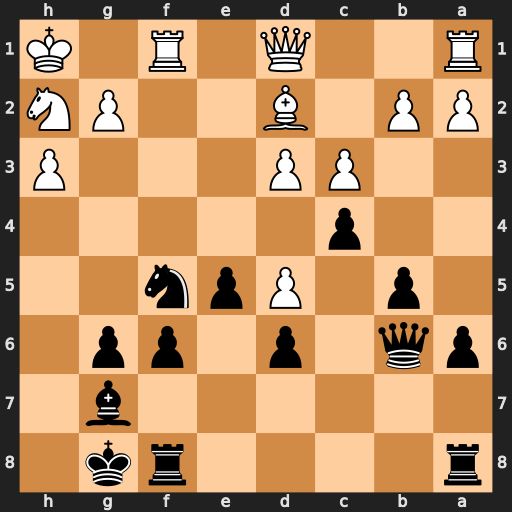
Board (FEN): r4rk1/6b1/pq1p1pp1/1p1Ppn2/2p5/2PP3P/PP1B2PN/R2Q1R1K
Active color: b
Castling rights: -
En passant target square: -
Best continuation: Ng3#